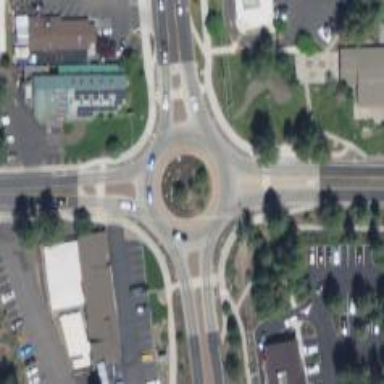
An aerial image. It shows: Secondary road leading to roundabout.